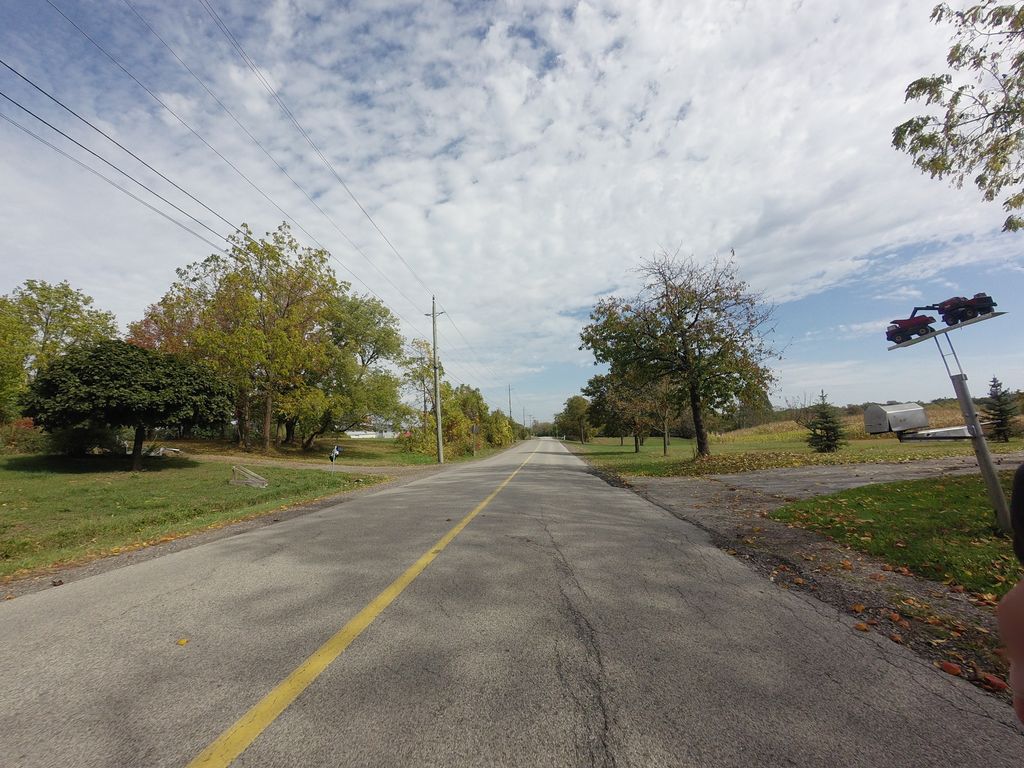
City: hamilton